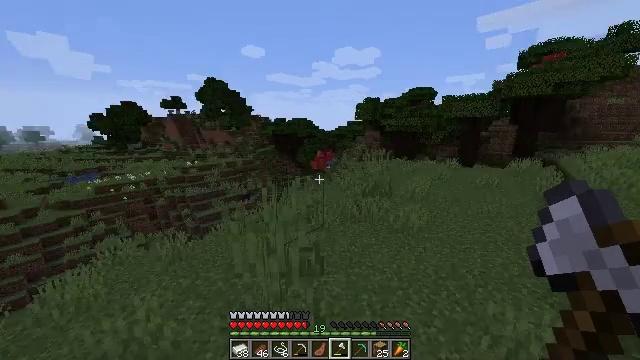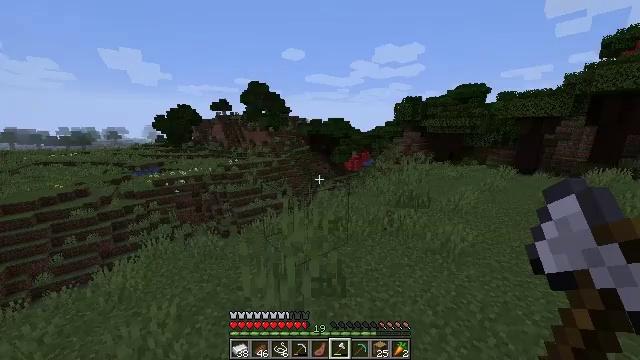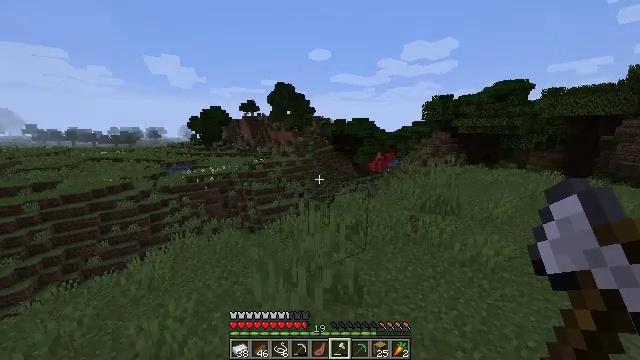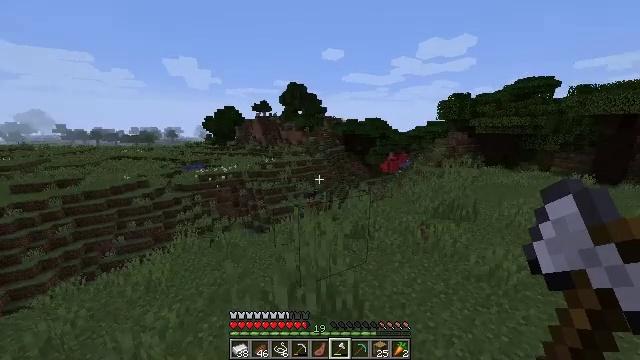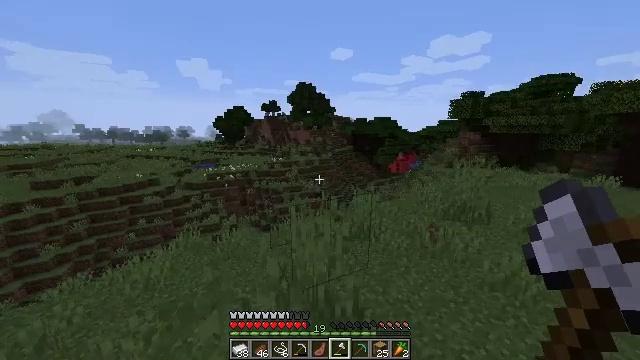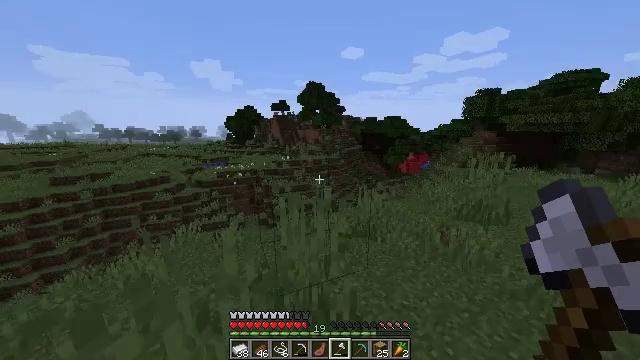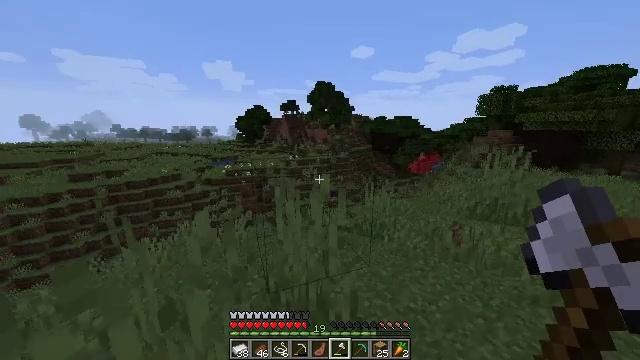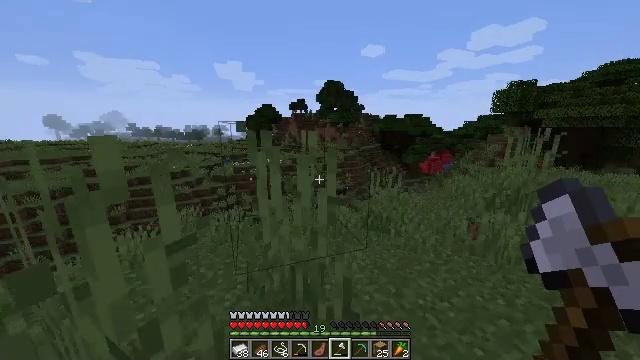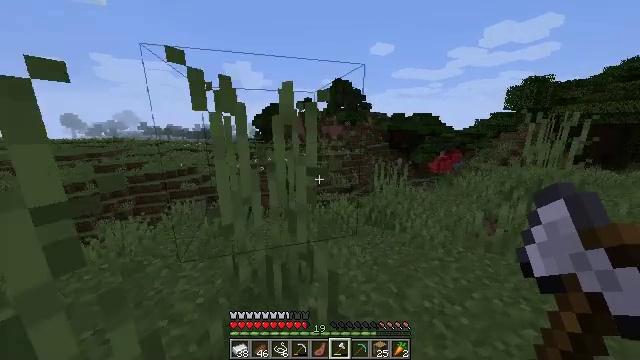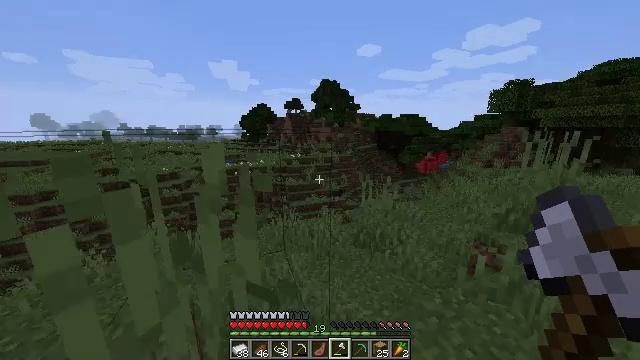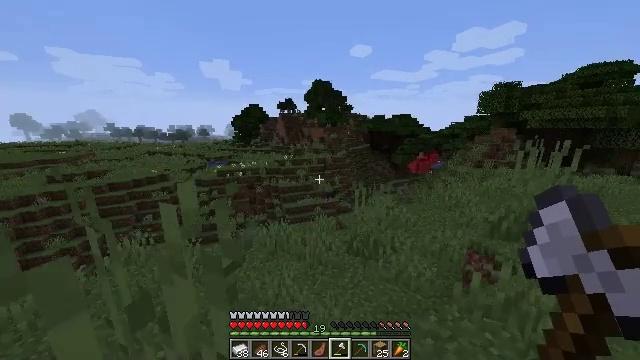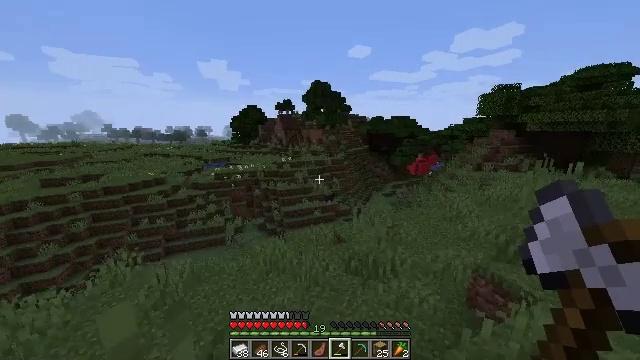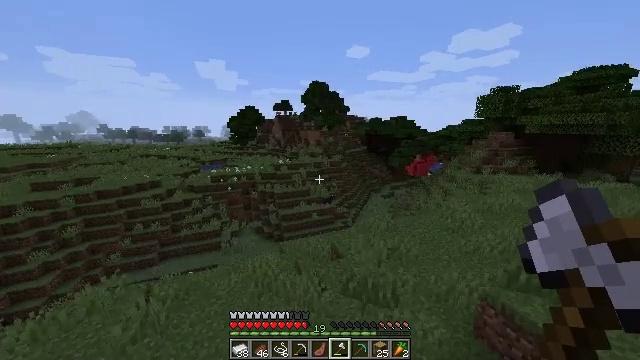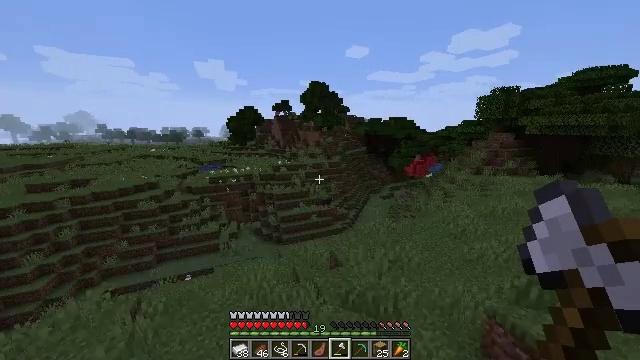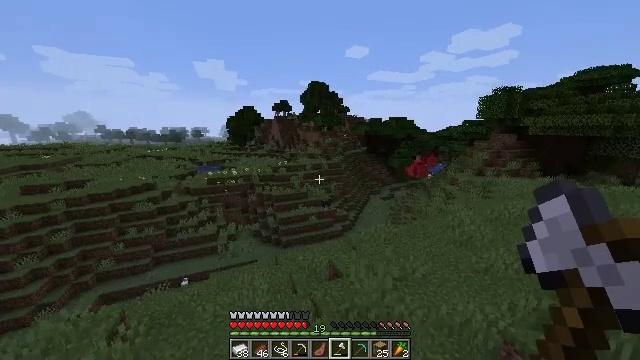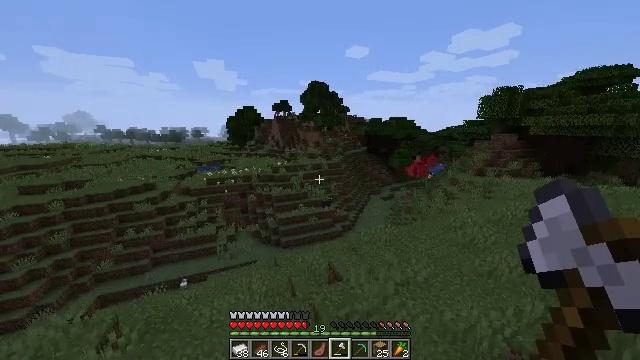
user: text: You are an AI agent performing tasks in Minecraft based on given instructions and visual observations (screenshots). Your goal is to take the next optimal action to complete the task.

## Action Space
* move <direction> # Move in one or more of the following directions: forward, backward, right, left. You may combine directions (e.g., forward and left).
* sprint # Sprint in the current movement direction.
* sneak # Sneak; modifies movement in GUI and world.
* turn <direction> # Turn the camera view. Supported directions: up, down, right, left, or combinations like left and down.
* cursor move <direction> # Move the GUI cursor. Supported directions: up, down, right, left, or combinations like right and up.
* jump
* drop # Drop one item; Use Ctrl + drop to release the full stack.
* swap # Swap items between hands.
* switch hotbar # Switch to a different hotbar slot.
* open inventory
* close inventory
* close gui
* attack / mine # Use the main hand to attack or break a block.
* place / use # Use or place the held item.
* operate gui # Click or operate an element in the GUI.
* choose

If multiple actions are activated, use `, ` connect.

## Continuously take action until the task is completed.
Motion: motion action
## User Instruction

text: Hunt animals.
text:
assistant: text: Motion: move forward, turn left, jump
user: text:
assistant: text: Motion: move forward, turn left, jump
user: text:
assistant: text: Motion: move forward, turn left, jump
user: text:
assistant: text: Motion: move forward, turn left, jump
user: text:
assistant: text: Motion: move forward, turn left, jump
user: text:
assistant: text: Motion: move forward, turn left, jump
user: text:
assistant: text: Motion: move forward, turn left, jump
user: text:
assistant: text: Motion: move forward, turn left, jump
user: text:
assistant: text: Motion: move forward, sprint, turn right, jump
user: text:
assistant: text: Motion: move forward, sprint, turn right, jump
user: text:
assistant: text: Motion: move forward, sprint, jump
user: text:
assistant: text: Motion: move forward, jump
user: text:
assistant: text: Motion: move forward, jump
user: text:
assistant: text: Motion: move forward, jump
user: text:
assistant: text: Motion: move forward, jump
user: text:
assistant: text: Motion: move forward, turn right, jump
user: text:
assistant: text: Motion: move forward, turn right, jump
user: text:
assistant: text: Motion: move forward, turn right, jump
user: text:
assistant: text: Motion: move forward, turn right, jump
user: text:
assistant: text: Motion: move forward, sprint, turn right, jump
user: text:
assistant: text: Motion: move forward, sprint, turn right, jump
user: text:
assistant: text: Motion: move forward, sprint, turn right and down, jump
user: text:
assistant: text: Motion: move forward, sprint, turn right and down, jump
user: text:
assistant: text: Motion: move forward, turn right, jump
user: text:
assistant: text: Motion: move forward, jump
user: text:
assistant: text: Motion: move forward, jump
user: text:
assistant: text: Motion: move forward, jump
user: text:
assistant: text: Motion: move forward, jump
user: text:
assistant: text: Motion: move forward, jump
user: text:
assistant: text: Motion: move forward, sprint, jump